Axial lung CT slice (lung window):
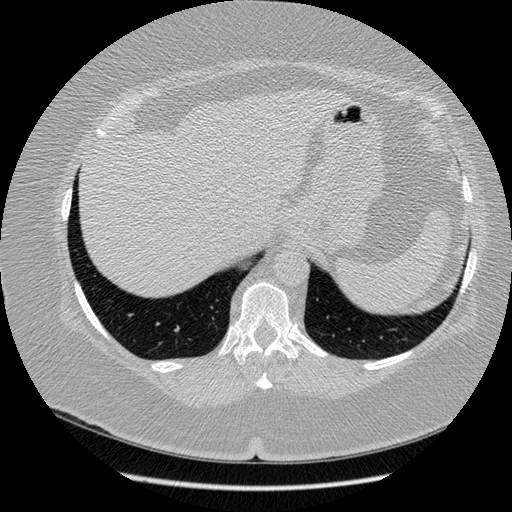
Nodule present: no